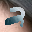
Label: 2